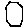
Label: hexagon